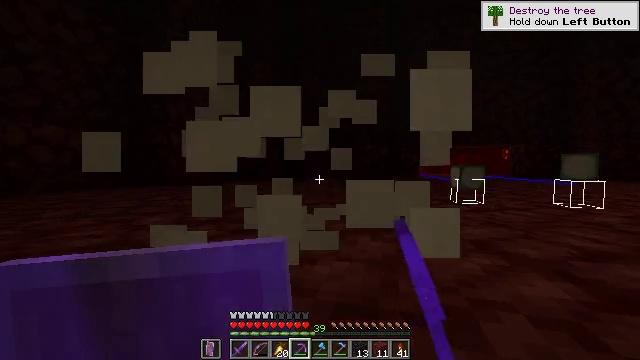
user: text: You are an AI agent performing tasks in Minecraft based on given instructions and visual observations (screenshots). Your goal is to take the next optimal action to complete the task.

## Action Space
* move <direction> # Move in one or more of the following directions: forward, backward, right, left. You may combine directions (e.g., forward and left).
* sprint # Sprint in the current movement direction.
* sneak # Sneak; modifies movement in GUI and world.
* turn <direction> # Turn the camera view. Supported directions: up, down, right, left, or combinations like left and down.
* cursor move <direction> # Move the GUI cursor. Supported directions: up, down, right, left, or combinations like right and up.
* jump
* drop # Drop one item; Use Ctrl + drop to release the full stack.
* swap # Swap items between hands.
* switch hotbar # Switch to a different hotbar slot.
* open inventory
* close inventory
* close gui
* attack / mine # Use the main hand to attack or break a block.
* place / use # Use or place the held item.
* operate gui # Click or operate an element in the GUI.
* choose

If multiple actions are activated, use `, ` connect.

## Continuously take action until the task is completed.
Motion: motion action
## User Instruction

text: Harvest the sea lantern from its structure.
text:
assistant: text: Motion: no_op